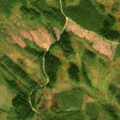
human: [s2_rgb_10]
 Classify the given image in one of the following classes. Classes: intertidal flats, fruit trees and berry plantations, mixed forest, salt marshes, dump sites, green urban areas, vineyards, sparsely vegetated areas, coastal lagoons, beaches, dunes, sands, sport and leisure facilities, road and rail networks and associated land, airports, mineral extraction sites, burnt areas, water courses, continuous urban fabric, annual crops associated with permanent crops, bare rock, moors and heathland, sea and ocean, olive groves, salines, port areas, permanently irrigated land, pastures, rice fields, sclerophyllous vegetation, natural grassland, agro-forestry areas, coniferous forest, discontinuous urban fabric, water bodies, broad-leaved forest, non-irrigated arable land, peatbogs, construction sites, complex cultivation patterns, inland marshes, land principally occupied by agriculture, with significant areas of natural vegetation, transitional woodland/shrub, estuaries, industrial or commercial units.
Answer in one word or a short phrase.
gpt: coniferous forest, transitional woodland/shrub